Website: walmart
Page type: payment
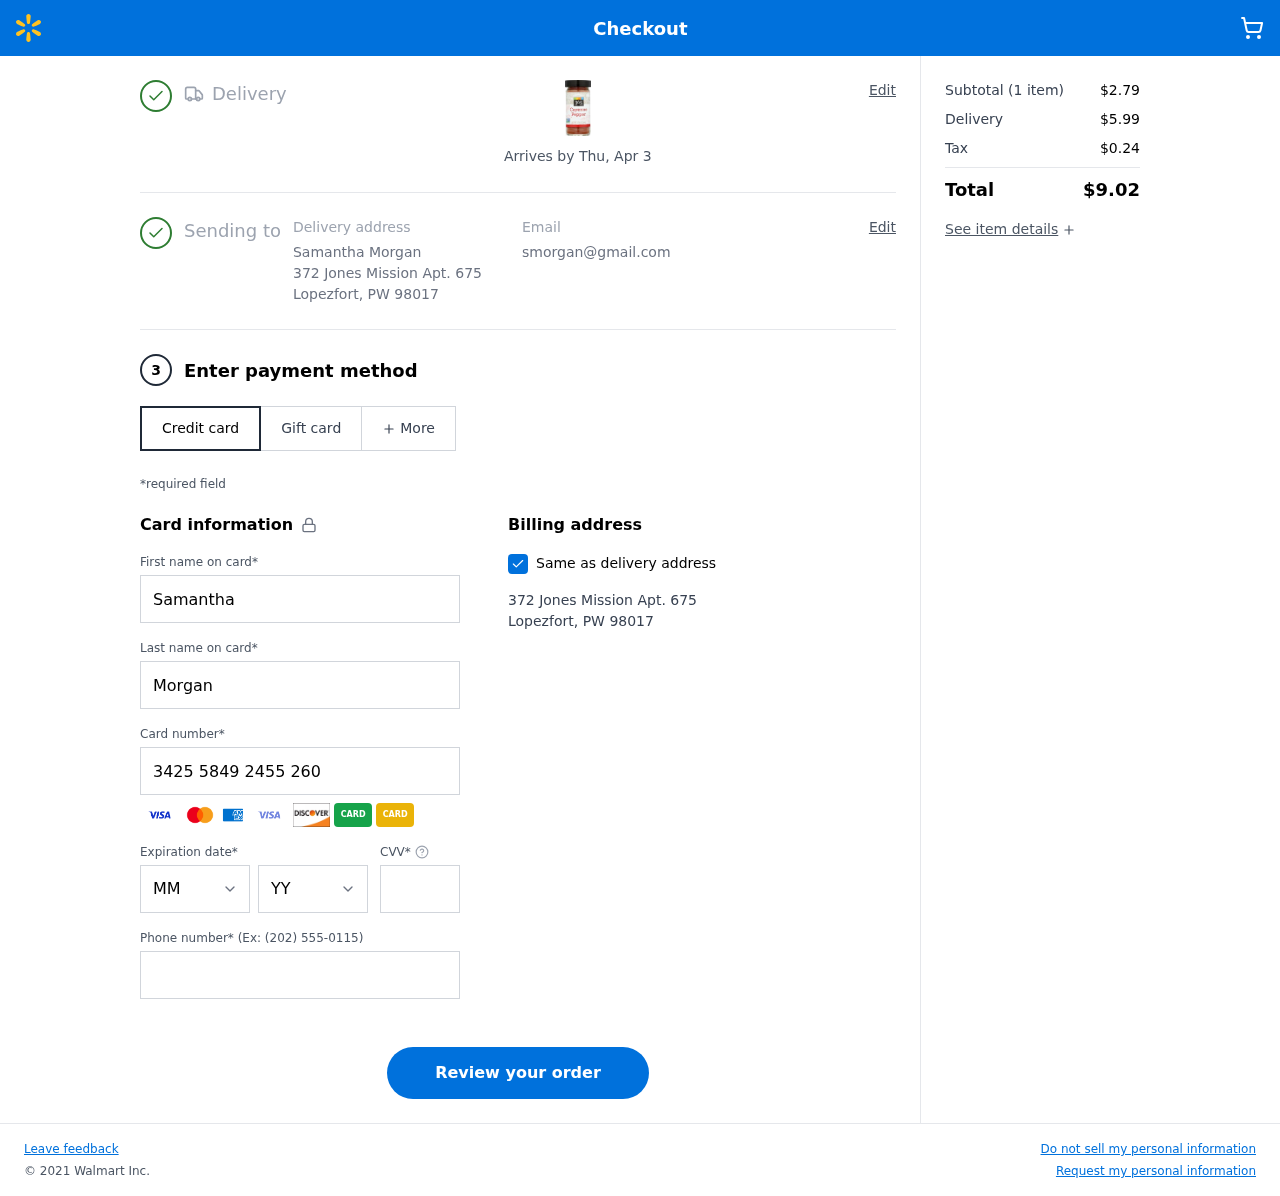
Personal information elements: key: PII_CARD_CVV
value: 2739
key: PII_CARD_EXPIRY_MONTH
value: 02
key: PII_CARD_EXPIRY_YEAR
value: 28
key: PII_CARD_NUMBER
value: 3425 5849 2455 260
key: PII_CITY
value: Lopezfort
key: PII_EMAIL
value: smorgan@gmail.com
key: PII_FIRSTNAME
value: Samantha
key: PII_FULLNAME
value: Samantha Morgan
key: PII_LASTNAME
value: Morgan
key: PII_PHONE
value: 9385475022
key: PII_POSTCODE
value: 98017
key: PII_STATE_ABBR
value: PW
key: PII_STREET
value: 372 Jones Mission Apt. 675
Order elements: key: ORDER_DELIVERY_DATE
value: Arrives by Thu, Apr 3
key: ORDER_NUM_ITEMS
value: (1 item)
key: ORDER_SUBTOTAL
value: $2.79
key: ORDER_SHIPPING_COST
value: $5.99
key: ORDER_TAX
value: $0.24
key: ORDER_TOTAL
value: $9.02